Field crop: tomato
Growth stage: 1
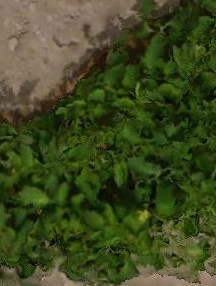
Species: tomato